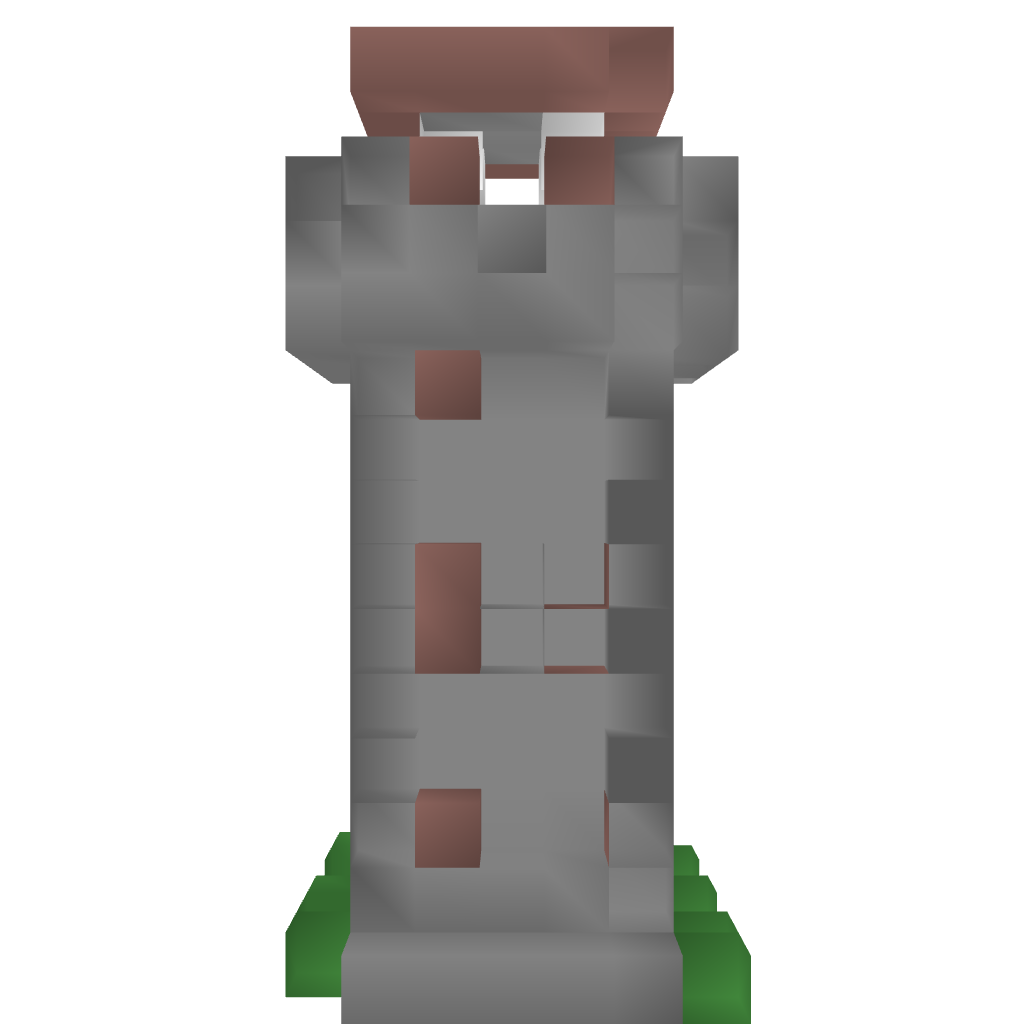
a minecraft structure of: Stone Tower 1.5 good quality